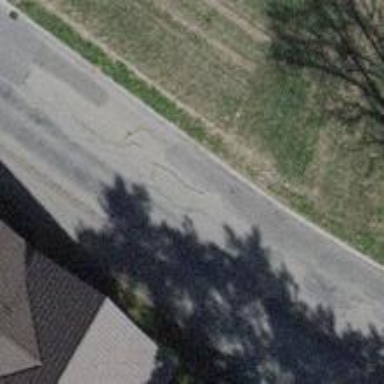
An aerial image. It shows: Asphalt road classified as tertiary.